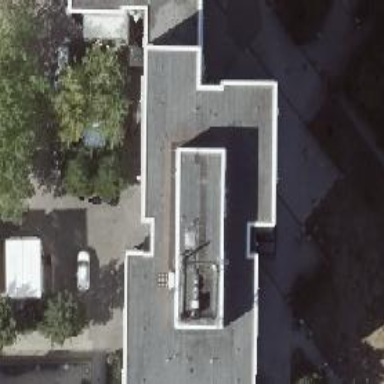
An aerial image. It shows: Flat-roofed apartment building.